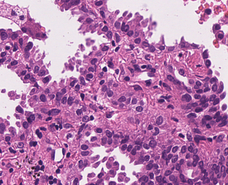
Tumor epithelial tissue: yes
Tumor-associated stroma tissue: yes
Normal tissue: no